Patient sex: M
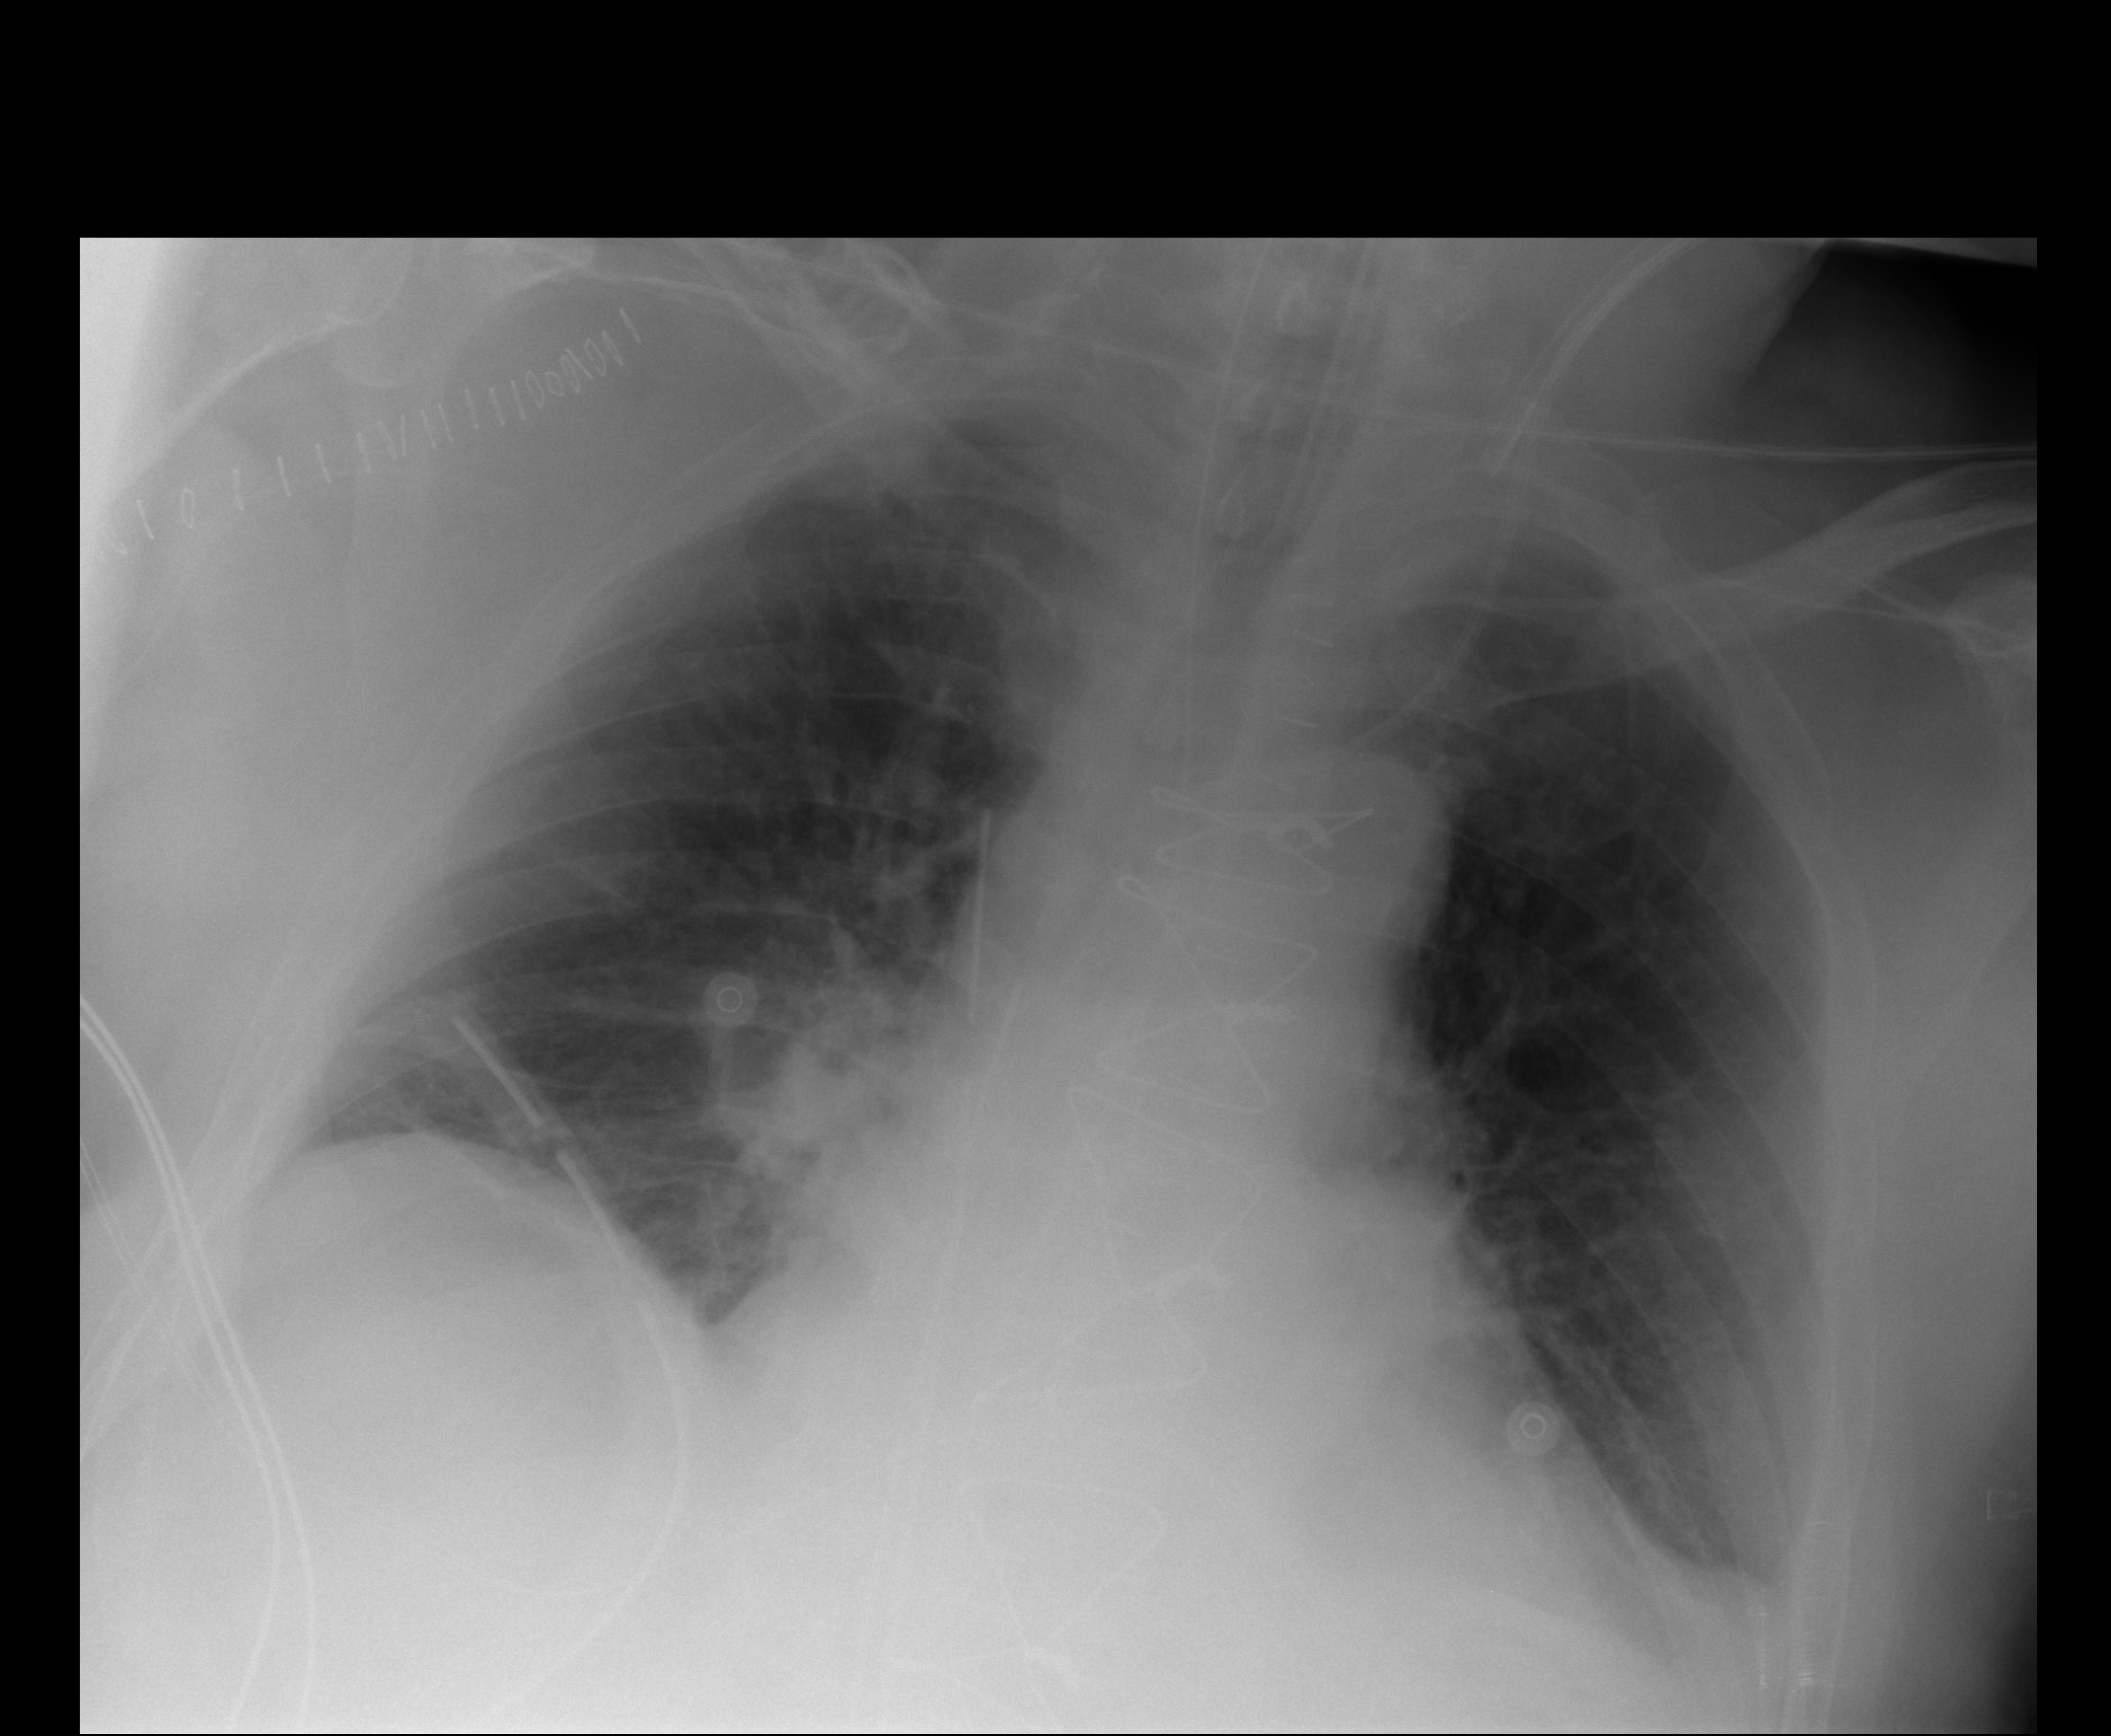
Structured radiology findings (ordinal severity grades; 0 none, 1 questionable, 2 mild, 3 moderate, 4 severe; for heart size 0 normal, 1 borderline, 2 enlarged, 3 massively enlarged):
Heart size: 2
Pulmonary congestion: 2
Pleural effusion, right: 0
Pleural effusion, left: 0
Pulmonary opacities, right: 0
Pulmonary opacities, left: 0
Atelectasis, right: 2
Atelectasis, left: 2